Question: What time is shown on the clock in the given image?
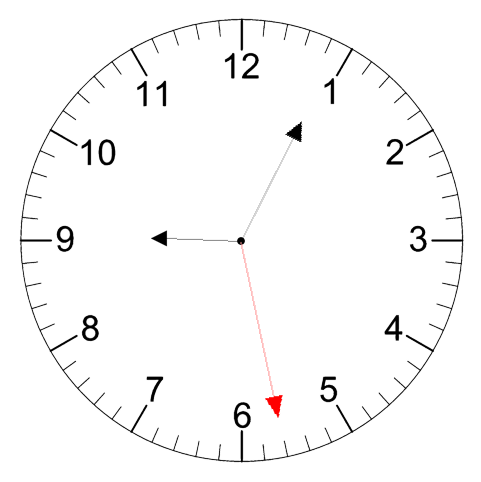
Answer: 09:04:28